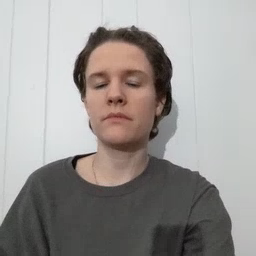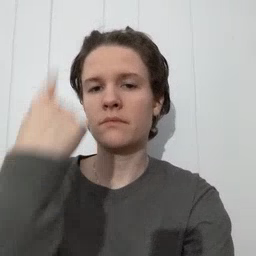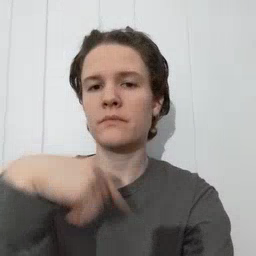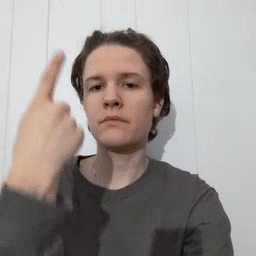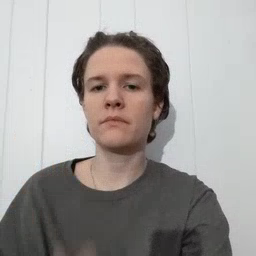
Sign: face